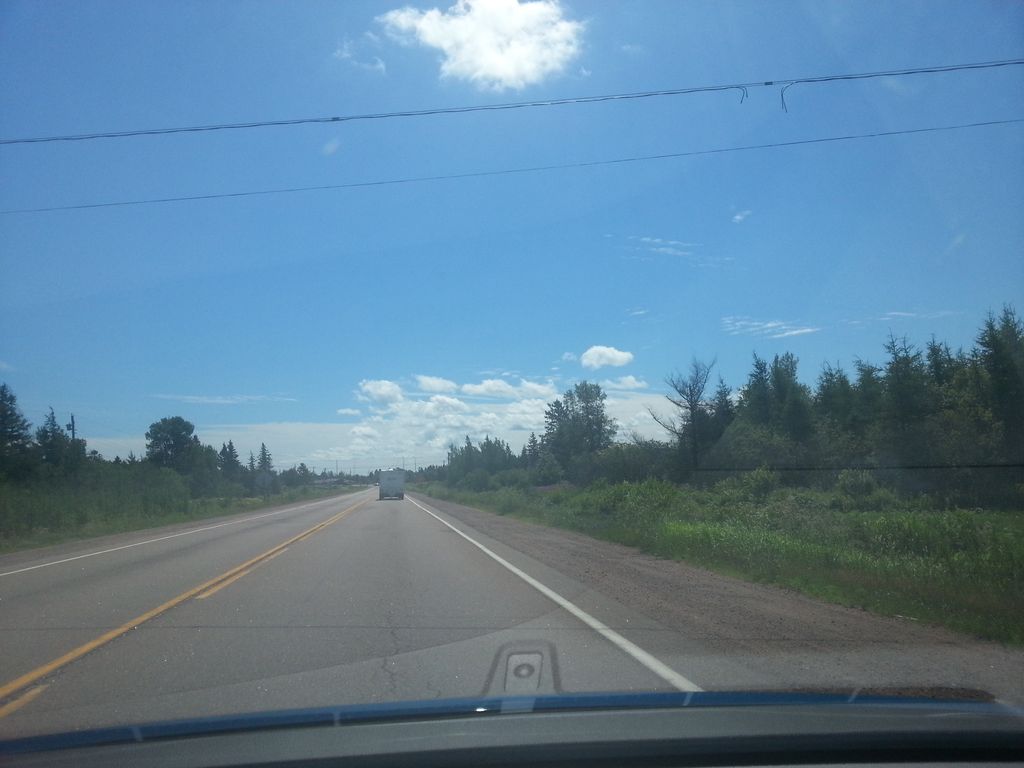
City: charlottetown